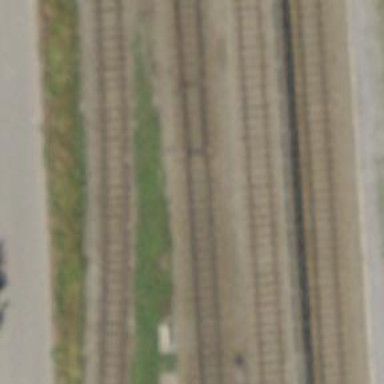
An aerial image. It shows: Railway with electrified contact lines.